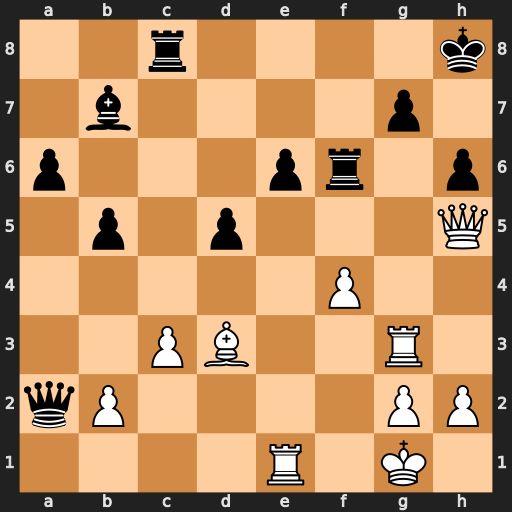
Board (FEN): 2r4k/1b4p1/p3pr1p/1p1p3Q/5P2/2PB2R1/qP4PP/4R1K1
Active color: w
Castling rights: -
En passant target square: -
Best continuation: Rg6 d4 Rxf6